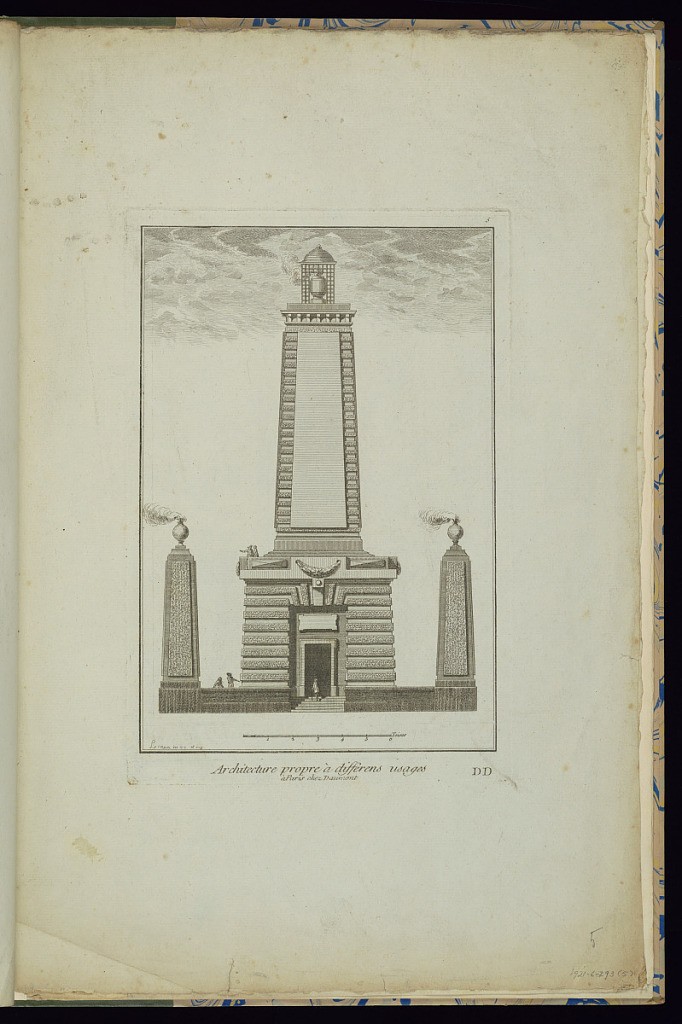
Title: Design for a Lighthouse
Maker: A. Le Canu, French, active 1746 – 1768
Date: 1760–75
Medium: Etching and engraving on laid paper
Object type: Print
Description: Design for a Neoclassical lighthouse in the form of a large obelisk with two flanking smaller ones. The central structure is ornamented with vermiculated horizontal branded rustication, large panels, and a garland of laurel leaves. The top of the tower is supported by corbels, with a flaming / smoking urn or vase framed by a trellised structure with a dome roof. The two smaller flanking obelisks are decorated with large, vermiculated panels with smoking urn or vase finials. Figures stand around the base, on the stairs leading to the central door, and at the balcony level. Clouds in the background and steps leading up to the lighthouse. A scale below the design. The plate is titled, numbered, and signed.